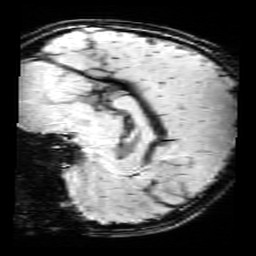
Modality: SWI
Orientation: sagittal
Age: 12
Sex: female
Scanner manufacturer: siemens
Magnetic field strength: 3 T
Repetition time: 0.027 s
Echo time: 0.02 s